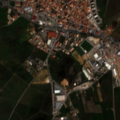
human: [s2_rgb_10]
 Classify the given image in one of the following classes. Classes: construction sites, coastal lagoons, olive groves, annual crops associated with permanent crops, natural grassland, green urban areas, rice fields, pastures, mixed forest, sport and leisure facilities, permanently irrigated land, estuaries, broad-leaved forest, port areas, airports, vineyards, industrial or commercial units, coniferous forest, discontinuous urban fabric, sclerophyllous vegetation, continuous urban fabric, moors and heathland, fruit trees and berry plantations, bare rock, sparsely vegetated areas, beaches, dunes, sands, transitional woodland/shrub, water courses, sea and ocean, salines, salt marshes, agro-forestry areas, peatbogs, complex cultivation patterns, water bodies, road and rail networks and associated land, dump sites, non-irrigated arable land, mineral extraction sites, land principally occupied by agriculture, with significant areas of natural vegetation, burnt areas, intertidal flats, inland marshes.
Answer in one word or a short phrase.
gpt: continuous urban fabric, industrial or commercial units, rice fields, fruit trees and berry plantations, annual crops associated with permanent crops, complex cultivation patterns